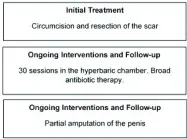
Timeline of the important points in the patient's medical history, interventions and follow-up.
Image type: chart (chart)